Question: Brunch is currently building my app and combining the css/js from the app and /app/assets folder but it doesn't copy the index.js file from the root of the app folder.
This is the index file which should become index.html inside the public folder.
I cannot work out how to config Brunch to do this. Any ideas?
Current Config: <URL>
Folder Structure:

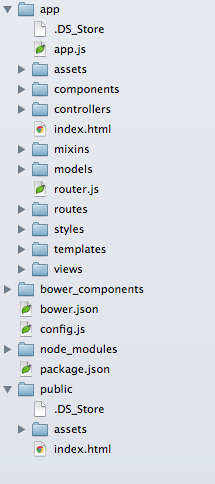
Answer: Your index.html should be inside 'app/assets'